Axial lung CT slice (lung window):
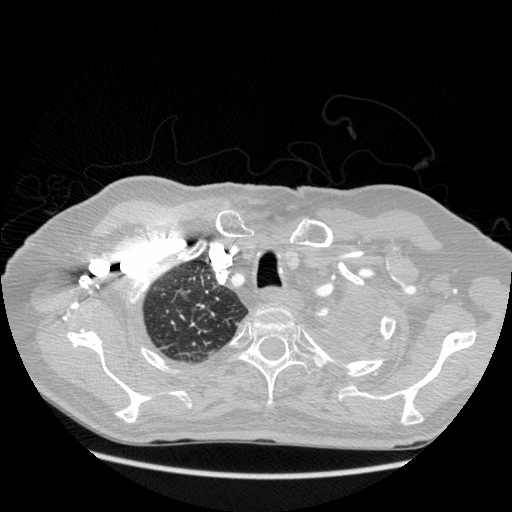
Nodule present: no